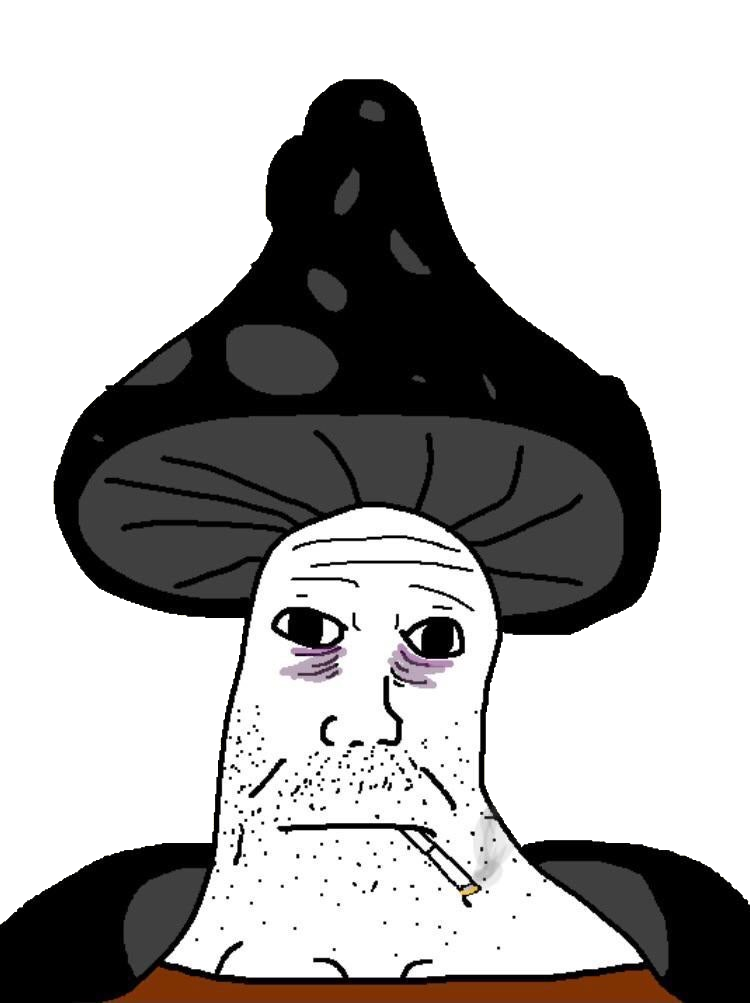
Label: 5_Shroomjak